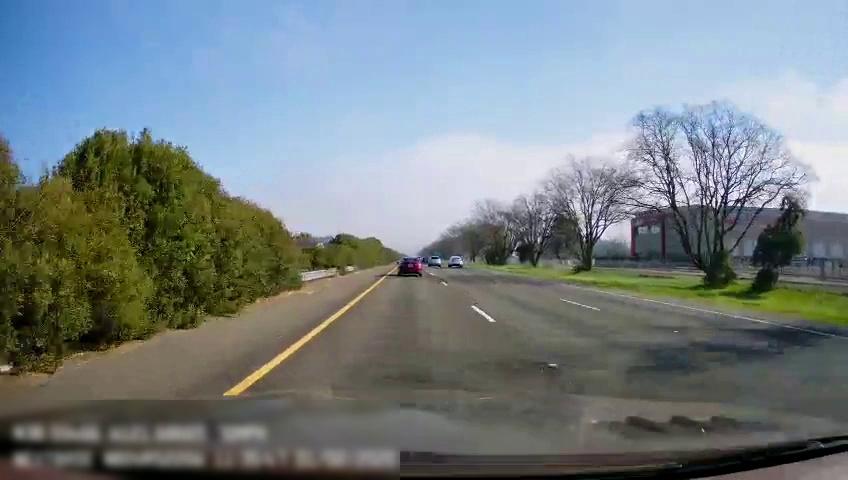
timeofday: Day
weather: Sunny
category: Drivable Space
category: Vehicles | Car
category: Vehicles | SUV
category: Vehicles | SUV
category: Lanes | Current Lane
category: Lanes | Current Lane
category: Lanes | Alternate Lane
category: Lanes | Alternate Lane